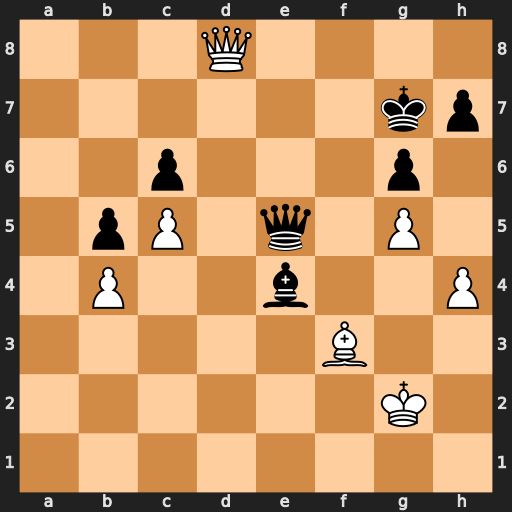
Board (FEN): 3Q4/6kp/2p3p1/1pP1q1P1/1P2b2P/5B2/6K1/8
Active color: w
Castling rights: -
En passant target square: -
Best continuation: Qf6+ Qxf6 gxf6+ Kxf6 Bxe4